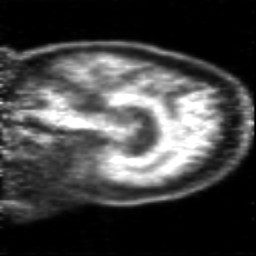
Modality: PET
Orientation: sagittal
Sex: male
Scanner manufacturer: siemens